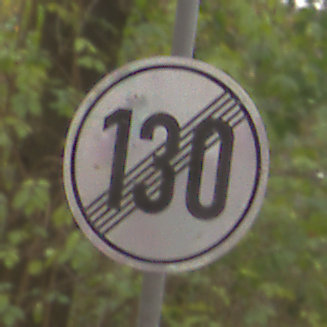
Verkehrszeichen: EndeGeschwindigkeit130
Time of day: Midday
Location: Outdoor (Nature)
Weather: Overcast
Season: NotSpecified
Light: Natural